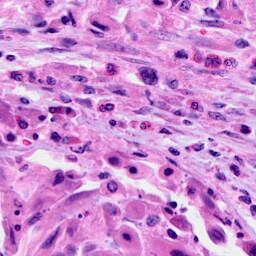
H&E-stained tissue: Cervix